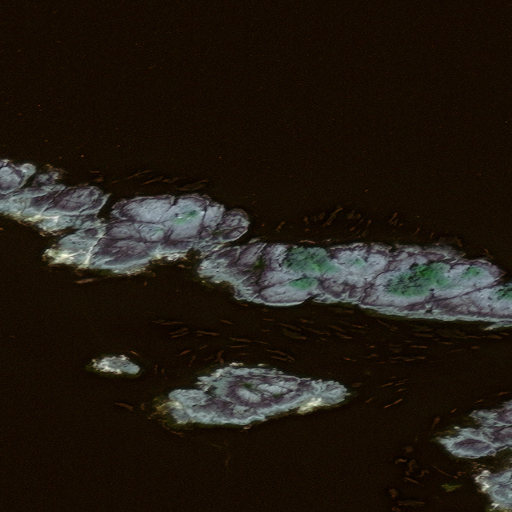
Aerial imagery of island in Alaska named The Eckholms containing only unknown